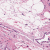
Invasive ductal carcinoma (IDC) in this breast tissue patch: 0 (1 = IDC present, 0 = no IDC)